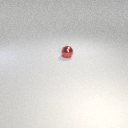
small red metal sphere